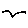
Label: bird